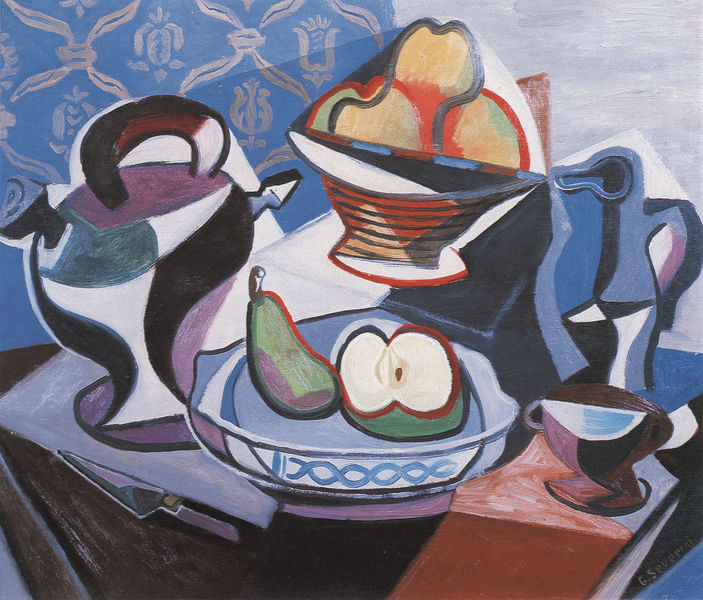
Titel: Nature morte au pichet noir catalan
Künstler: Gino Severini
Standort: Arzignano
Institution: Collezione Guido Marchi
Schlagwörter: blau, schatten, wasser, gelb, kubismus, blumen, braun, bunt, grau, licht, raum, tisch, weiss, obst, rot, expressionismus, muster, ornament, wand, messer, schale, schüssel, teller, signatur, tischdecke, vorhang, öl, flach, stoff, frucht, früchte, henkel, kanne, krug, schalen, stilleben, stillleben, apfel, topf, äpfel, ecke, italien, moderne, abstrakt, modern, formen, tafel, spitz, tapete, floral, korb, tasse, birne, klinge, becher, birnen, futurismus, gefäß, porzellan, klassische moderne, karaffe, tassen, gedeckt, obstschale, picasso, suppe, terrine, gefäße, obstkorb, gehäuse, kessel, gra, zucker, gris, severini, schwebt, severni